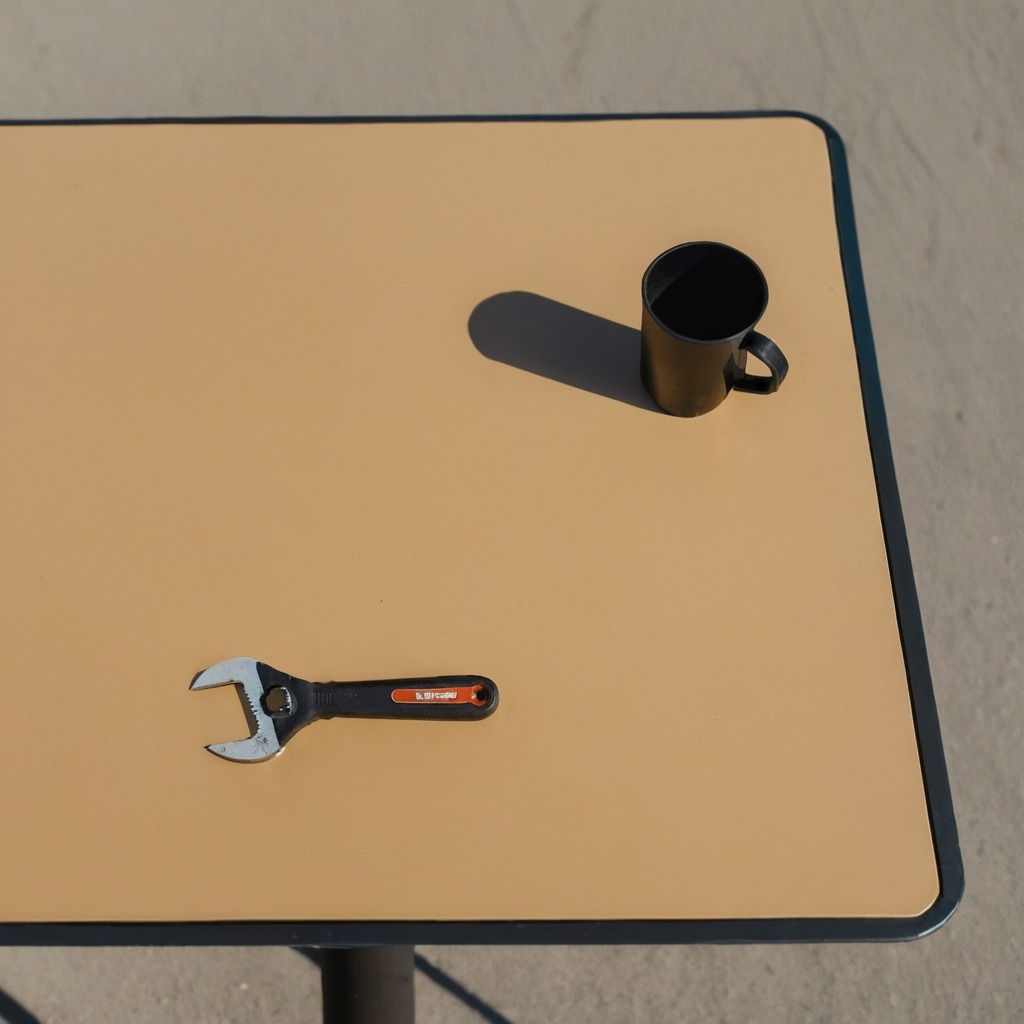
A wrench lies on a clean utility table in a temporary outdoor tool station afternoon light present textured surface.